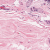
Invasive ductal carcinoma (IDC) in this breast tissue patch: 0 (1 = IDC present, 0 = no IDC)